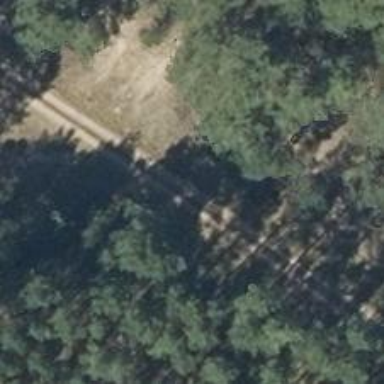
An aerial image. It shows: Sandy track road with grade 4 track type.